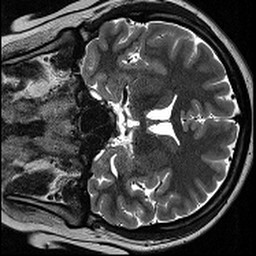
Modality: T2w
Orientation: coronal